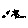
Label: bird